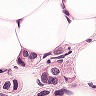
Metastatic tissue present: yes